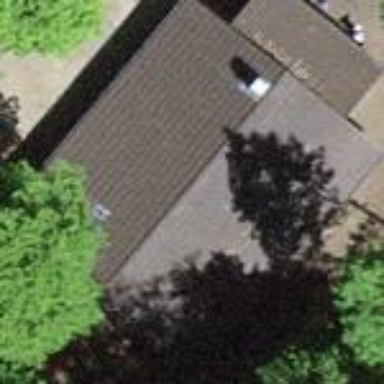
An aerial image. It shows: Cabin.